Question: I'm seeking the alternative to a software called 3d doctor which can transform a stack of 2d images (step 1 and 2 in the figure below) into a 3d image with good rendering effect (step 3). Is there a package in python that can do the same thing? Thanks for any advice!

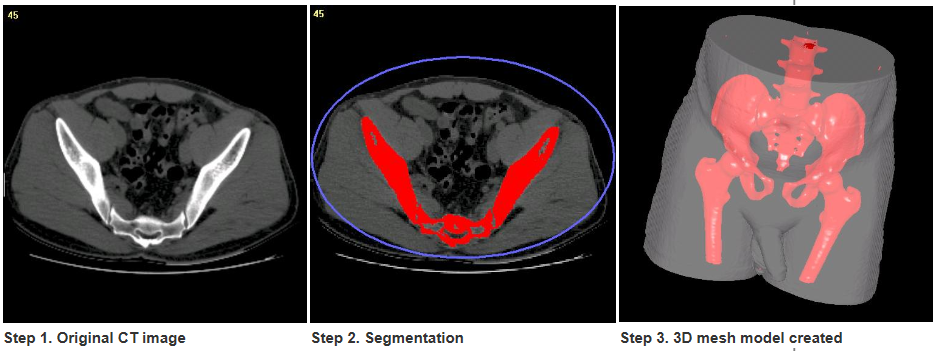
Answer: Is this what your looking for:
<URL>
> A software platform for the analysis (including registration and interactive segmentation) and visualization (including volume rendering) of medical images and for research in image guided therapy.